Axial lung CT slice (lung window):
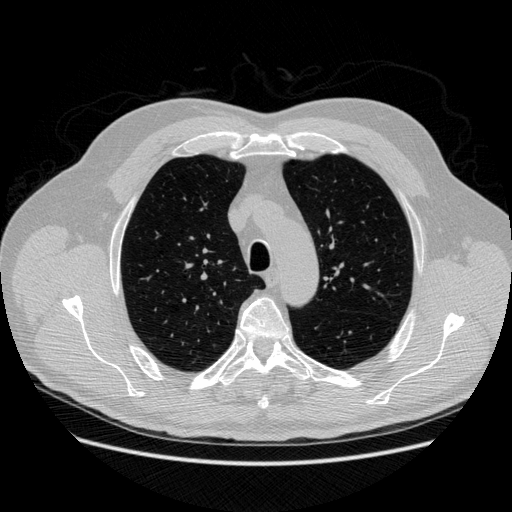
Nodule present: no